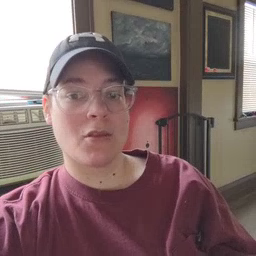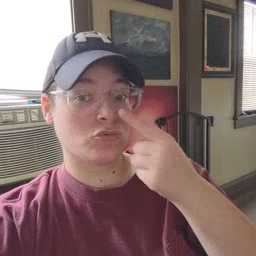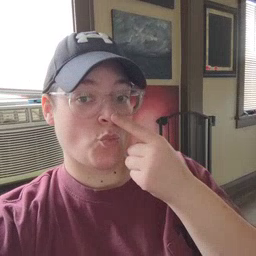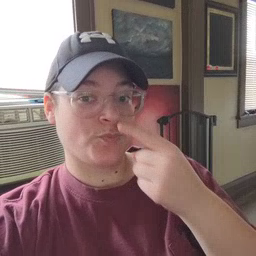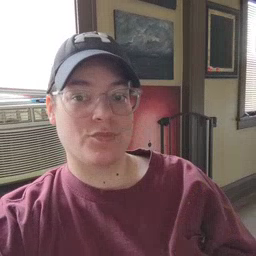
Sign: nose